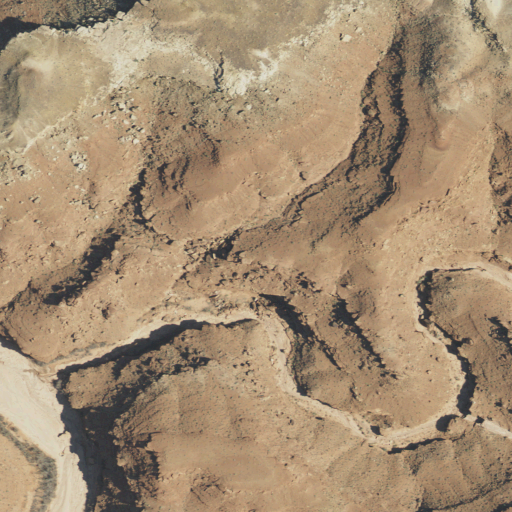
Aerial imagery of valley in Utah named Wilson Canyon containing only shrub